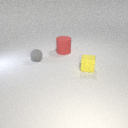
large red rubber cylinder behind small yellow rubber cube